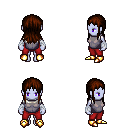
a pixel art fantasy rpg character, female body template, dark elf, purple skin, steel chest armor, red pants, brown unkempt hairstyle, white cloth bandages, gold boots, four views (front, back, left, right), 2x2 character sprite sheet, small pixel art, hard edges, no anti-aliasing